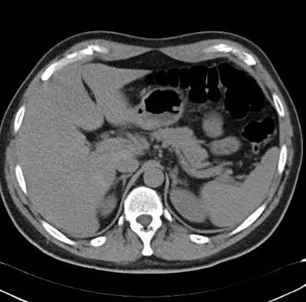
Computed tomography imaging of the adrenal glands.
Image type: radiology (ct)